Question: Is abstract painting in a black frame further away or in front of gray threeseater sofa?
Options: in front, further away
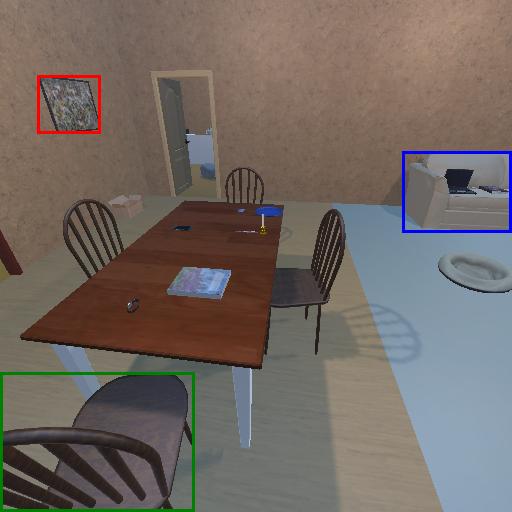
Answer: in front